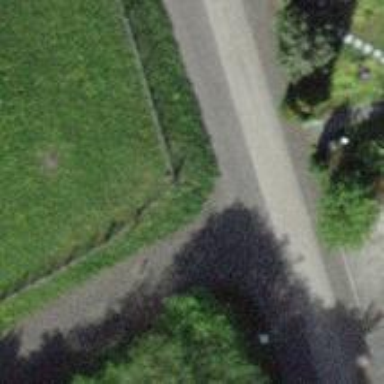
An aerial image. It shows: Bollard.